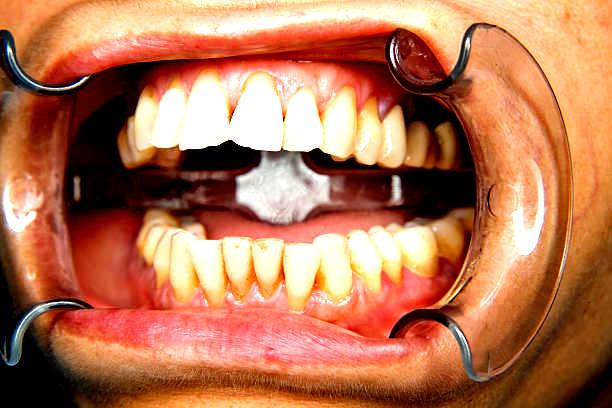
Condition: Calculus